Field crop: maize
Growth stage: 2
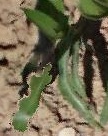
Species: maize